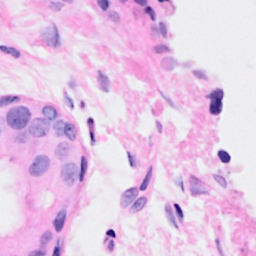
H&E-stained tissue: Breast